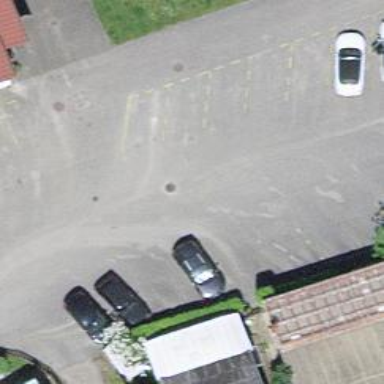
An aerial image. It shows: Parking area with asphalt surface.